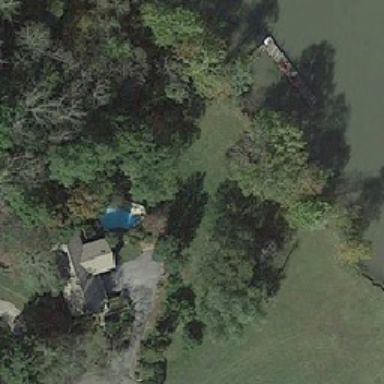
The building is surrounded by a lot of green trees near the river .